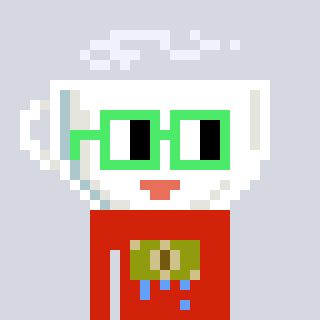
a pixel art character with square light green glasses, a mug-shaped head and a red-colored body on a cool background